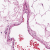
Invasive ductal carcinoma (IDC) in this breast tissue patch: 0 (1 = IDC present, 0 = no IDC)